Interaction volume radius: 10 \u00c5
Interaction volume height: 20 \u00c5
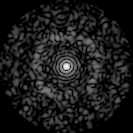
Disorder parameter: 0.8216